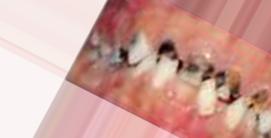
Condition: Caries